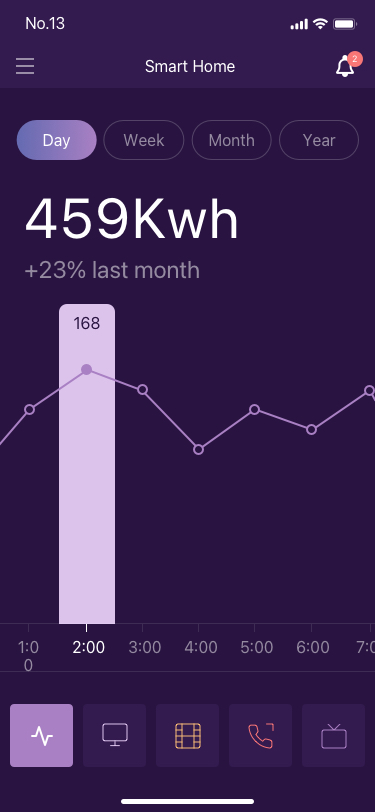
Text in this UI design:
Sale Offer 50%
108 items
Grid Category